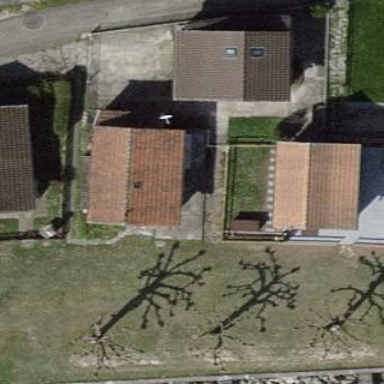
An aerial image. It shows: Bungalow.